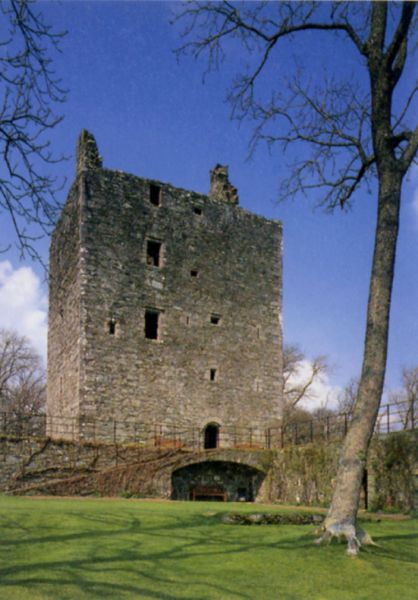
Titel: Cardoness Castle, tower-house, Cardoness/Schottland
Standort: Cardoness (EU - GB - Schottland)
Schlagwörter: baum, blau, himmel, schatten, wolken, bäume, grün, äste, fenster, holz, gras, rasen, wiese, wolke, stein, ast, turm, fels, giebel, mauer, bank, aufgang, geländer, zinnen, ruine, burg, eckig, wurzel, festung, quader, stange, schießscharten, brug, +frühling